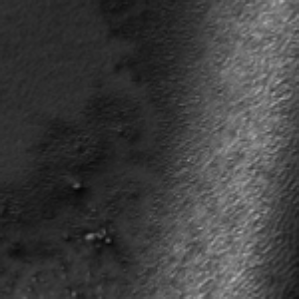
Label: frost